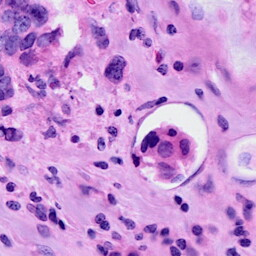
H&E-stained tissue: Breast